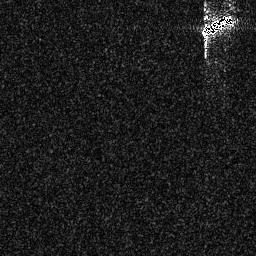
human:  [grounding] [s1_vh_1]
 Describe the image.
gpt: In the satellite image, there is  <ref>1 medium ship </ref> <box>[[77, 4, 92, 15, 0]]</box> located at top right.